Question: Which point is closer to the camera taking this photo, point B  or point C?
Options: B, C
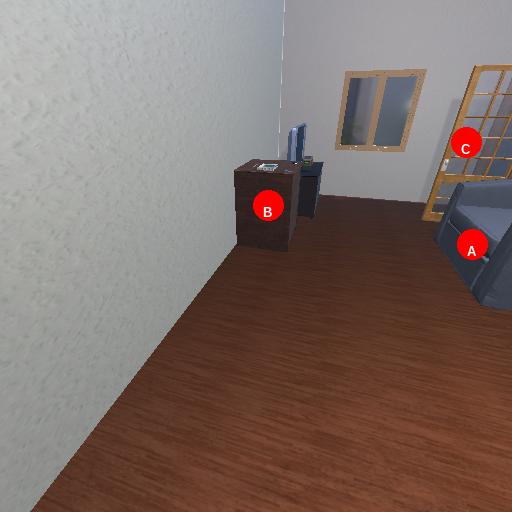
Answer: B